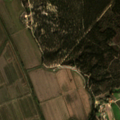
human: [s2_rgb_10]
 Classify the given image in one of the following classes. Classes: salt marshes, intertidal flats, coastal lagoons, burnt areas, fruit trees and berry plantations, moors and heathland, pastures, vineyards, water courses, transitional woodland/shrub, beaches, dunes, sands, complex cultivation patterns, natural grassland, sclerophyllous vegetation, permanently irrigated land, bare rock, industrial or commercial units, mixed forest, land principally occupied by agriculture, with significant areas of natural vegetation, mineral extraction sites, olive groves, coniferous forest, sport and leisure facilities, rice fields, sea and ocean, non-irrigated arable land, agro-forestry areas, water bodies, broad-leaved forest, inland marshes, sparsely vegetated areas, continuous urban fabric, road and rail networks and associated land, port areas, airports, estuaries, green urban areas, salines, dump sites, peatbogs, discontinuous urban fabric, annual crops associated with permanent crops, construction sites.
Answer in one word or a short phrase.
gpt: non-irrigated arable land, rice fields, broad-leaved forest